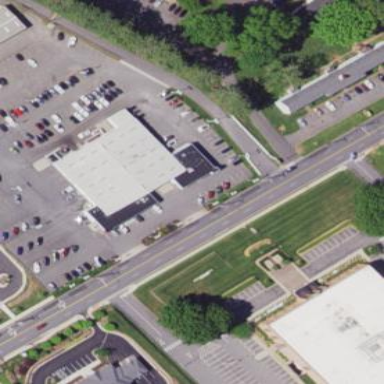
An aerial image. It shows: Building that houses car shop.